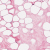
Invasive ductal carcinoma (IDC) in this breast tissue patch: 0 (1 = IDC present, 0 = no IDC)